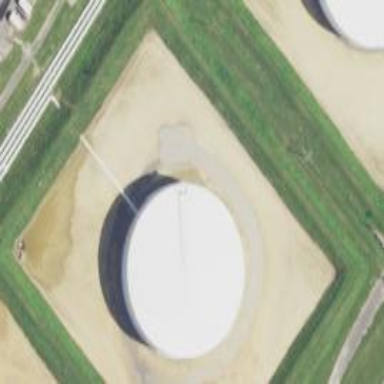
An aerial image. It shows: Storage tank that is man-made.